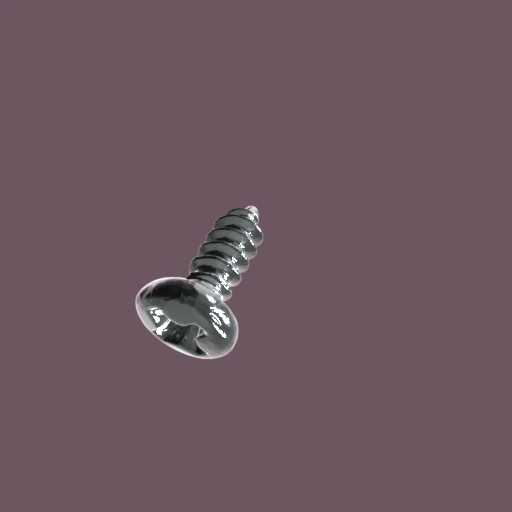
Label: screw